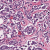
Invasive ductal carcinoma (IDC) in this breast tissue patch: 1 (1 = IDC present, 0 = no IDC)